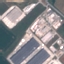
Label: Industrial